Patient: sex M, age 47
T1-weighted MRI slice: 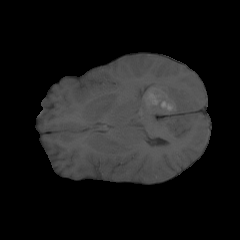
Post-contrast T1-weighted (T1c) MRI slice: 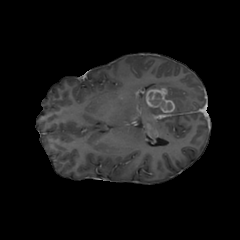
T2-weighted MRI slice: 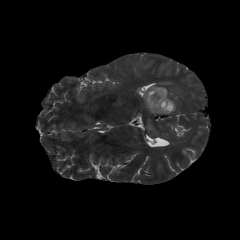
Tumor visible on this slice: yes
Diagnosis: Glioblastoma, IDH-wildtype
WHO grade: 4